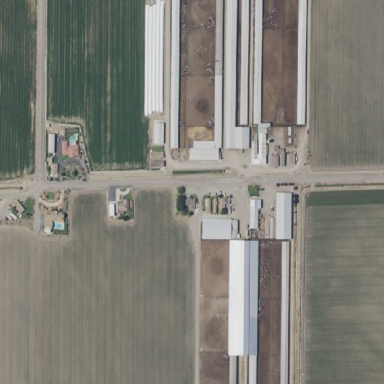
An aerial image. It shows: Farmyard area.